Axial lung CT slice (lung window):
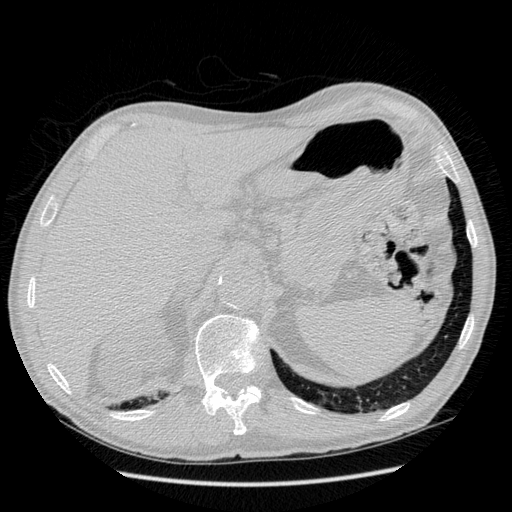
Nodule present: no